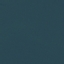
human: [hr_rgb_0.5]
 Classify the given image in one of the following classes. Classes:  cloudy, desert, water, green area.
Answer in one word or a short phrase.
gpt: water